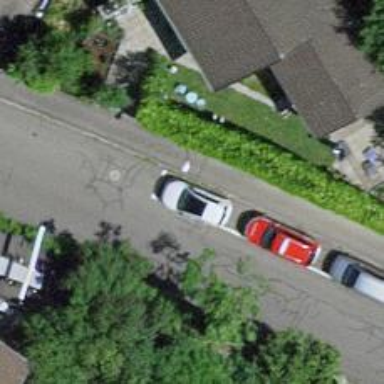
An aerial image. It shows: Residential road with asphalt surface and cycleway.